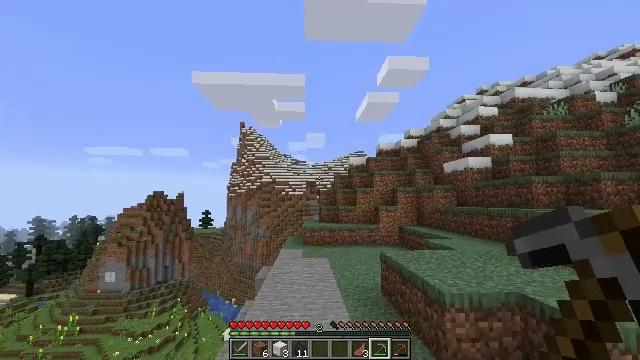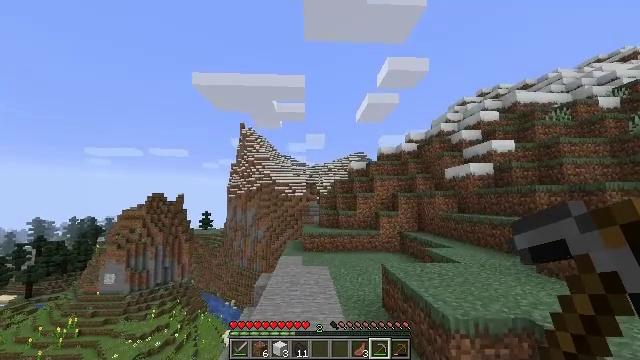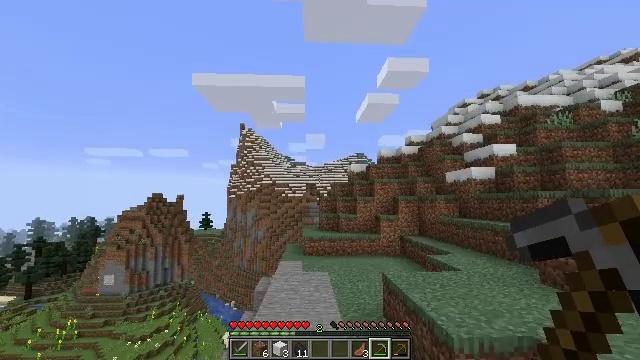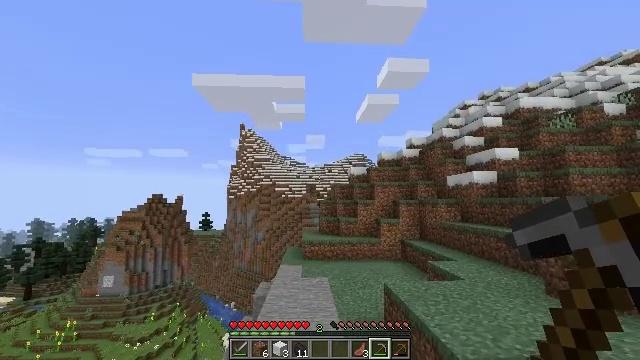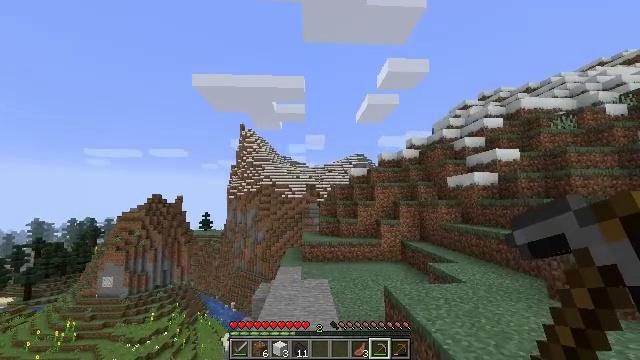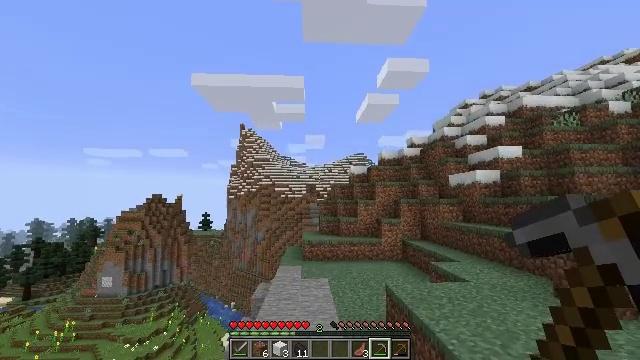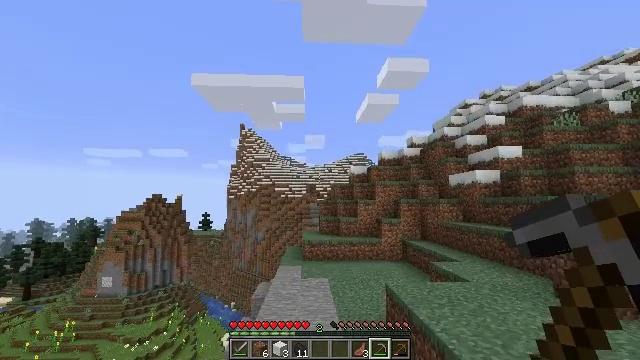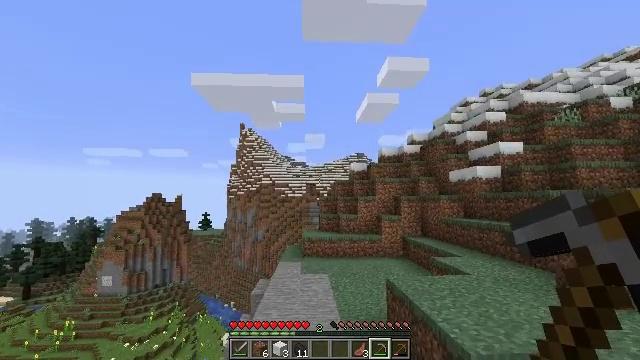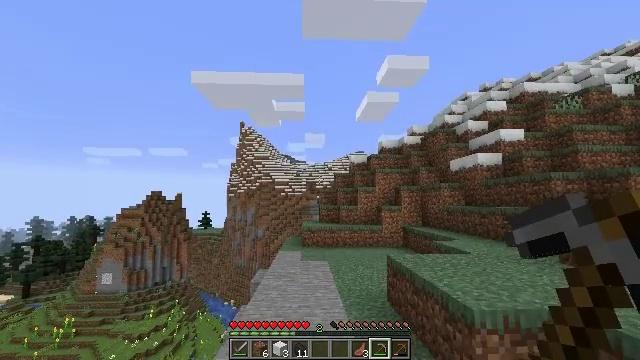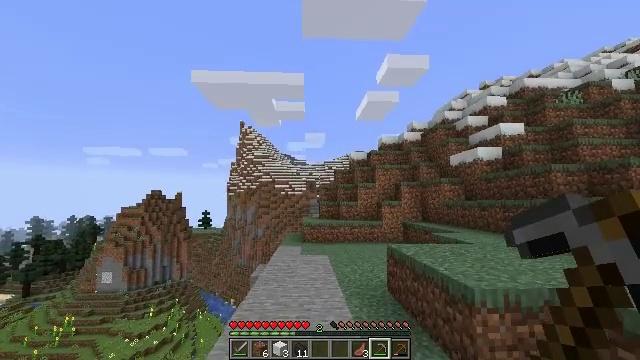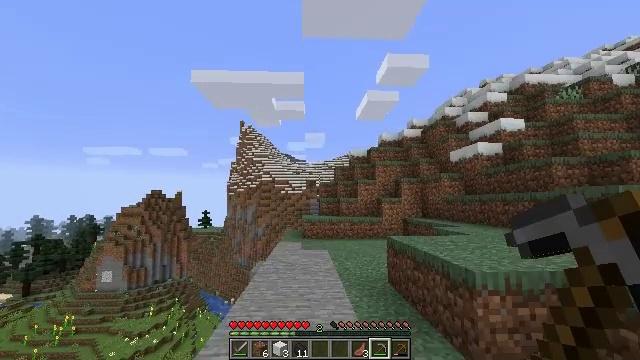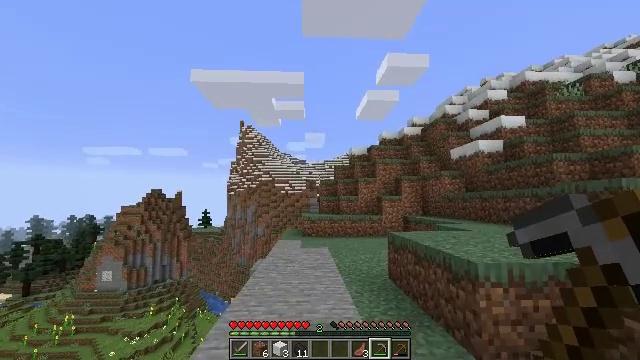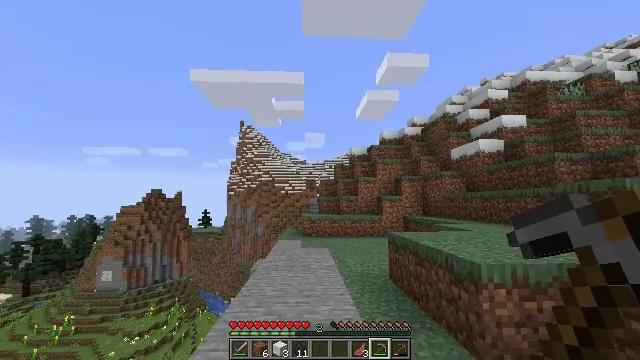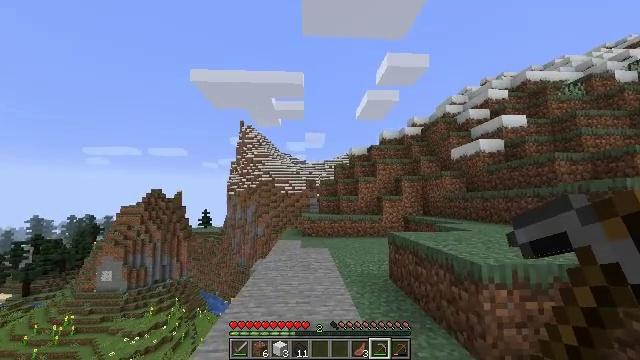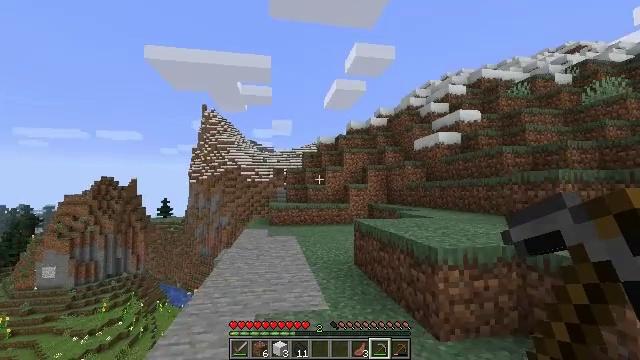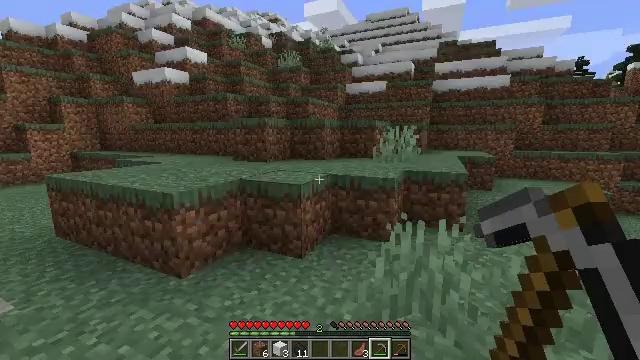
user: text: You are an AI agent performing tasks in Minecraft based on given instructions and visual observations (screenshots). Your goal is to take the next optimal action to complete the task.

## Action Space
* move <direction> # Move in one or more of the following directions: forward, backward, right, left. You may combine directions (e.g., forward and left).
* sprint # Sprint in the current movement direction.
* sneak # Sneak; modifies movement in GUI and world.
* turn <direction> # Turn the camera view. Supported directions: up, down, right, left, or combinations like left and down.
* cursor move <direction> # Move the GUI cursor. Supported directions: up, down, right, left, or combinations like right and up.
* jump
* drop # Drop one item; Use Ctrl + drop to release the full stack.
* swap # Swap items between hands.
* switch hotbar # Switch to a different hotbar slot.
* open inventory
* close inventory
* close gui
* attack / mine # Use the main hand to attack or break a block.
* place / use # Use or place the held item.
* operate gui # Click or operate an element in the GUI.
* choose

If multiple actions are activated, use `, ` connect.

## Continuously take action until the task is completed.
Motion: motion action
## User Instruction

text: Fish and kill the salmon.
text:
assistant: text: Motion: no_op
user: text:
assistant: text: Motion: no_op
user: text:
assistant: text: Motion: no_op
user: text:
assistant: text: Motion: no_op
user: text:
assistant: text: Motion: no_op
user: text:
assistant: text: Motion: no_op
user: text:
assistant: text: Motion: no_op
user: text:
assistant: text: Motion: no_op
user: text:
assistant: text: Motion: no_op
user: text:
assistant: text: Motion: no_op
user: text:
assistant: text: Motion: no_op
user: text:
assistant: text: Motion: no_op
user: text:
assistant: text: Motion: no_op
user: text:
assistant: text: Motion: turn right and down
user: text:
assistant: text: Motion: turn right and down
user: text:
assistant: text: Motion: turn right and down
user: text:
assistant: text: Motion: turn right and down
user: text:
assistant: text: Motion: turn right and down
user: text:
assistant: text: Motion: no_op
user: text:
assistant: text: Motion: move forward
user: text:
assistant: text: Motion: move forward
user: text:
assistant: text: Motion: move forward
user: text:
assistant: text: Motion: move forward
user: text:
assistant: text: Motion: no_op
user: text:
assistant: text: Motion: move forward
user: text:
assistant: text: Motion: move forward
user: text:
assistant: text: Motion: move forward
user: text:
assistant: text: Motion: move forward
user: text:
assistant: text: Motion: move forward
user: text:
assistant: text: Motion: move forward